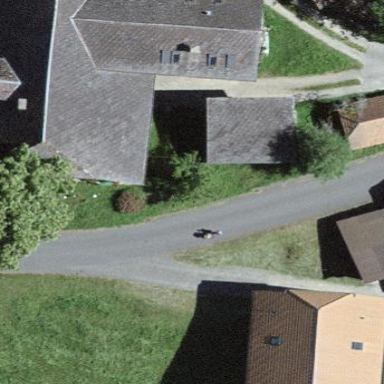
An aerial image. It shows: Farm building.